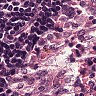
Metastatic tissue present: no